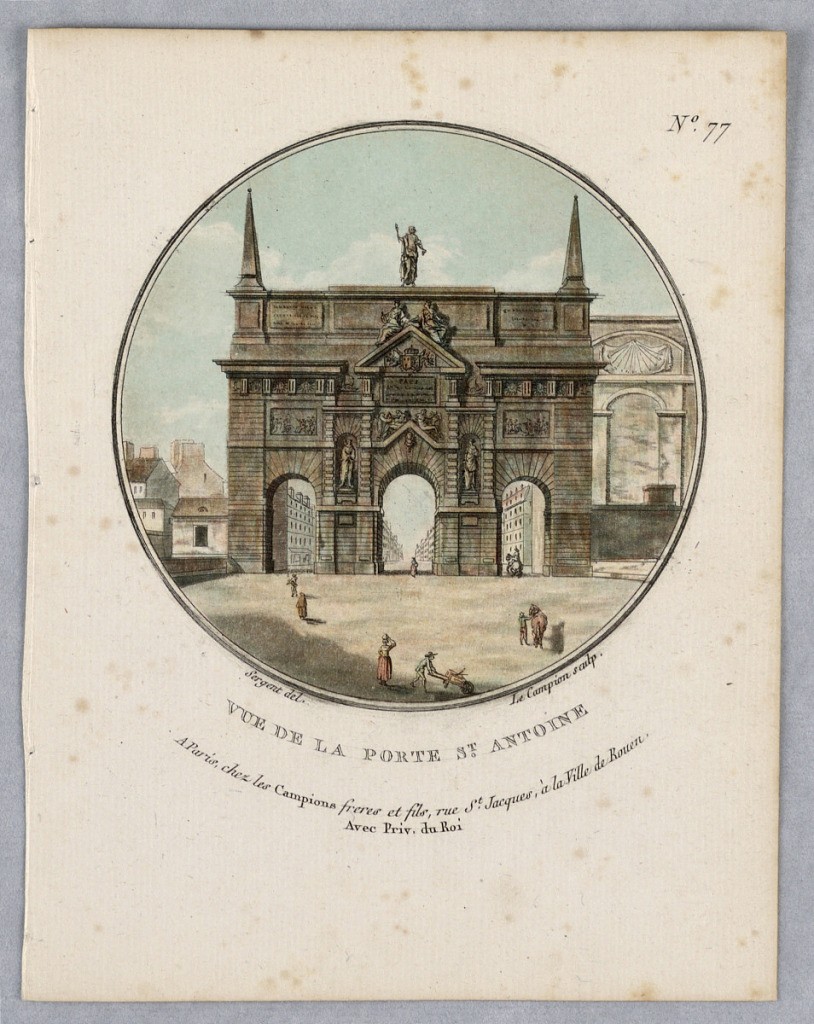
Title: Porte St. Antoine, Plate 77 from "Vues Pittoresques des Principaux Édifices de Paris"
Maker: Les Campion Frères, Paris, France
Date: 1792
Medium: Engraving and brush and watercolors on paper
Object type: Print
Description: Large stone triple arch with buildings left and right and a straight boulevard beyond. Title, artists' and publisher's names below.